Aerial crown-view tile of a tropical tree (Barro Colorado Island, Panama), acquired 20250818:
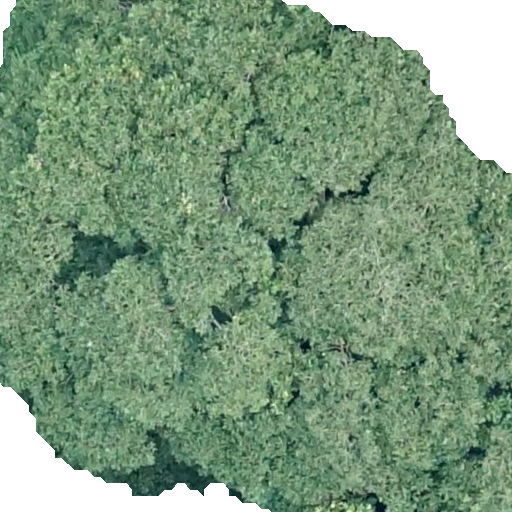
Species: Dipteryx oleifera
GBIF accepted scientific name: Dipteryx oleifera
Crown area: 418.158 m²